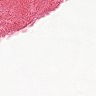
Metastatic tissue present: no